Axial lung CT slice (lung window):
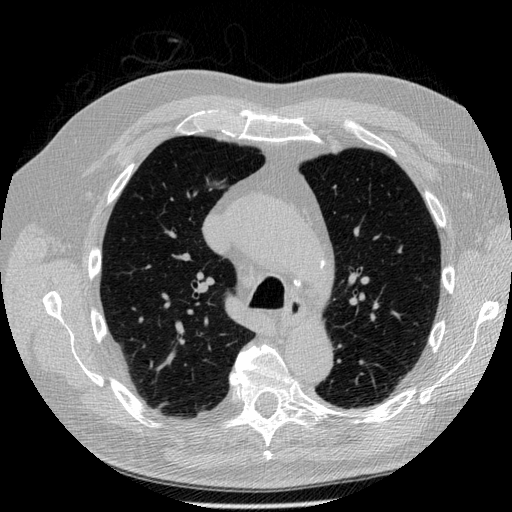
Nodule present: no